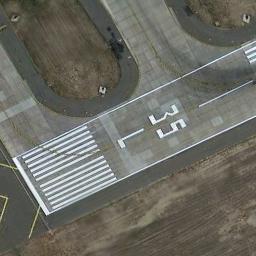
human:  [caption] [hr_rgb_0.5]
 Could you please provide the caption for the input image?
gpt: There are brown bare ground next to the two connected runways, With white '35L' and short-line signs on the runway .

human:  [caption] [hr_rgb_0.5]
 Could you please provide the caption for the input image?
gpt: The runway is on the bare land .

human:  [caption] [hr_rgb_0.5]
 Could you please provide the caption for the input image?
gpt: The runway has a threshold marking and the designation marking is 35L .

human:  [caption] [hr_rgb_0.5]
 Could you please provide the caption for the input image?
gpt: The grass is on either side of the runway .

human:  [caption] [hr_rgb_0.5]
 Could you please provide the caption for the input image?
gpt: There are brown bare land beside the runway with white marks .